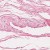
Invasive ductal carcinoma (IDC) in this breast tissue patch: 0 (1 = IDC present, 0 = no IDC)